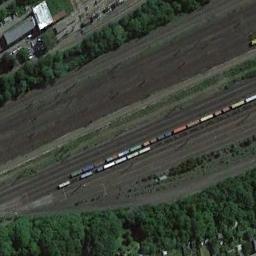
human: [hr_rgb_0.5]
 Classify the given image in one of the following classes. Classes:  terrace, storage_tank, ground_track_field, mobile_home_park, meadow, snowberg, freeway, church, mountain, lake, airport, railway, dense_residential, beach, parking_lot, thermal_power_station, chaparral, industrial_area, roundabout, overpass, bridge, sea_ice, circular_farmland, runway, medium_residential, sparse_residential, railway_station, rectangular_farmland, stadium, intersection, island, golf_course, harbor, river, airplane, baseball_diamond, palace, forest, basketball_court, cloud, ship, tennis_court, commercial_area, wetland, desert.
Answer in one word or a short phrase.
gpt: railway